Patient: sex F, age 55
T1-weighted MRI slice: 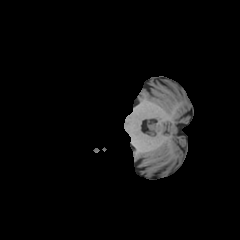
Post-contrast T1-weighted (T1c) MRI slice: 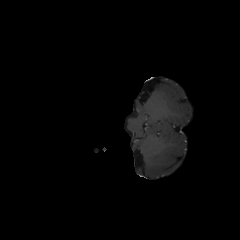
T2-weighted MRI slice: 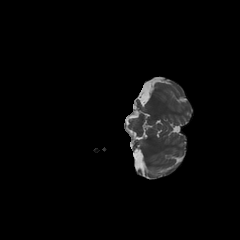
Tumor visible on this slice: no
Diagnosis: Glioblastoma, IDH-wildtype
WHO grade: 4